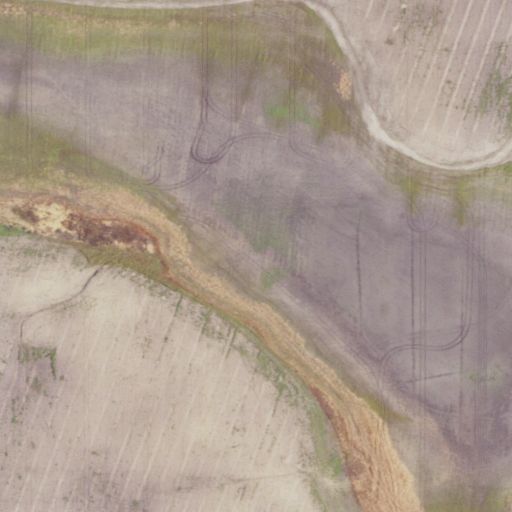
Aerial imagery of plain(s) in Minnesota named Snow Lakebed containing only cultivated crops